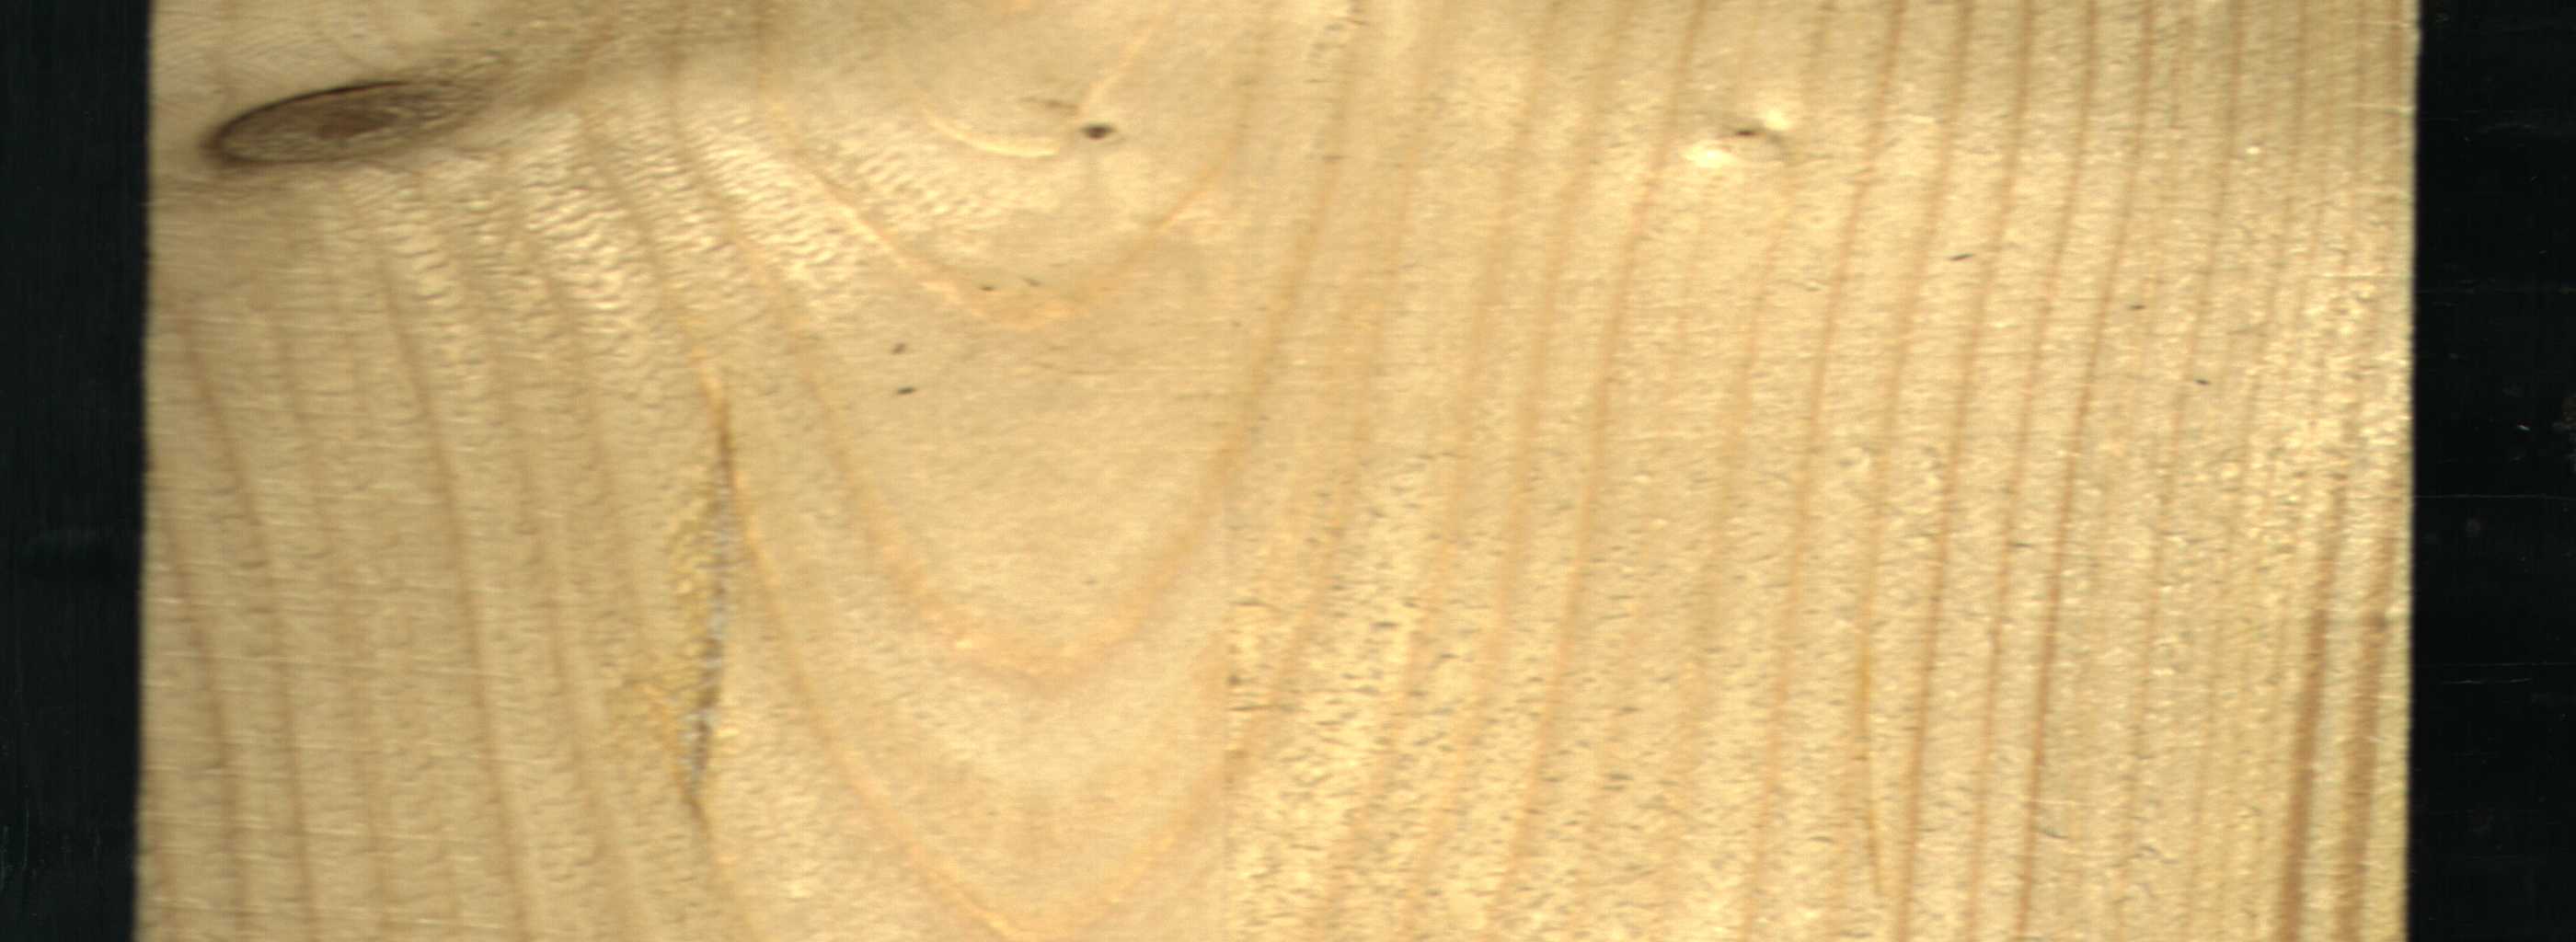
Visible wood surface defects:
Dead_Knot